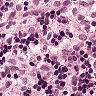
Metastatic tissue present: no